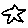
Label: star